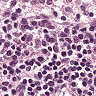
Metastatic tissue present: no